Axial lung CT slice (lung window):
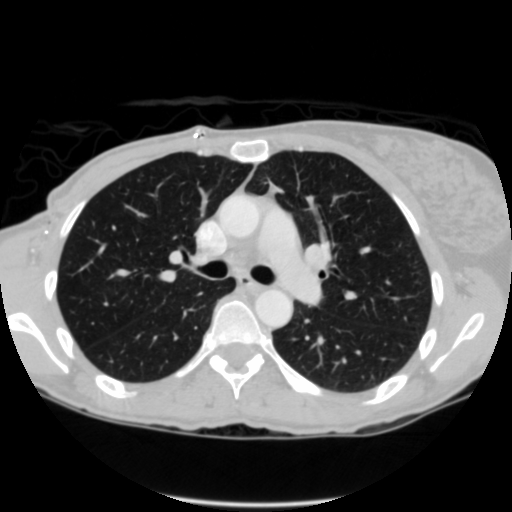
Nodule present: no